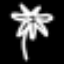
Label: palm tree